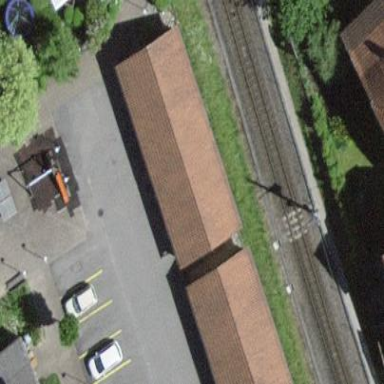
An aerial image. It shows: Garage building.